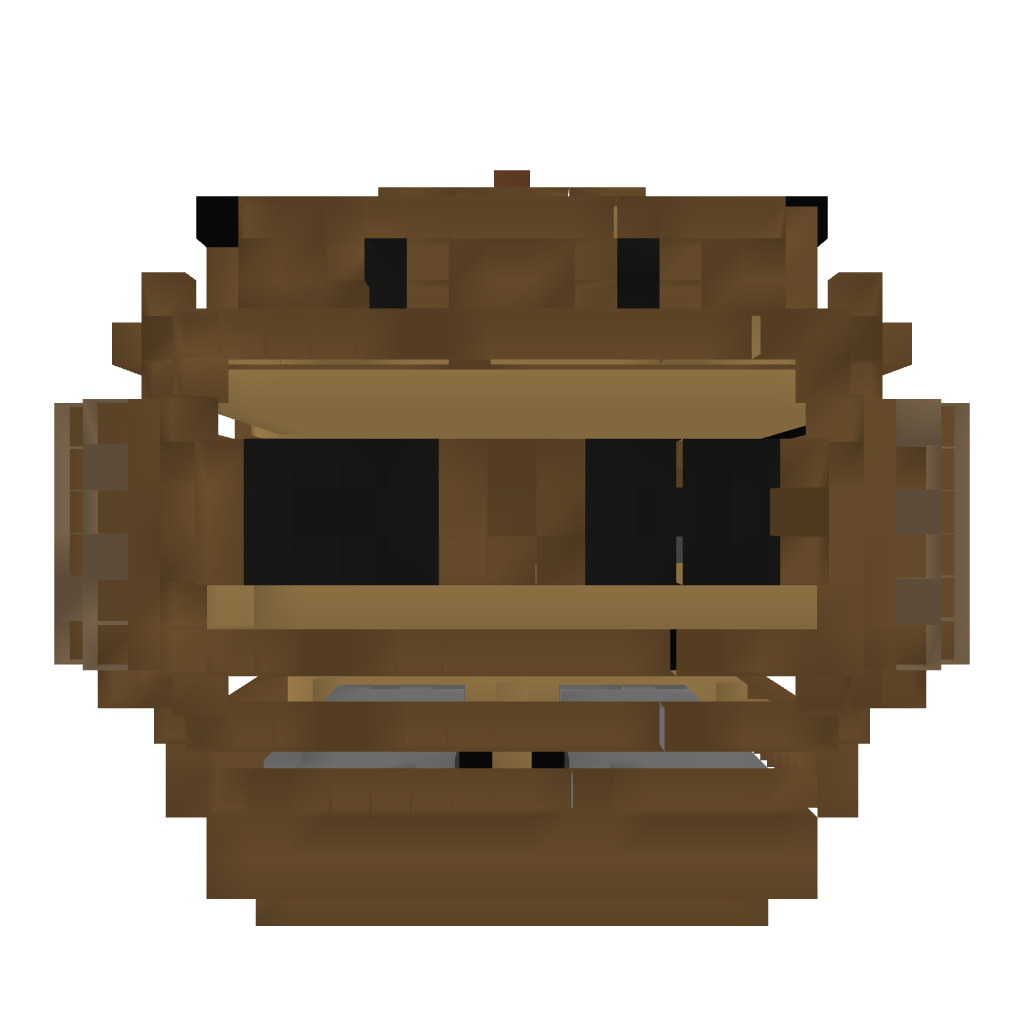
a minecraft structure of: Ship with cannons (fix)